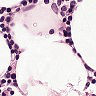
Metastatic tissue present: no